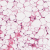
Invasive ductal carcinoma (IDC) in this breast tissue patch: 0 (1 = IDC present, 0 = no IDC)